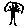
Label: tree